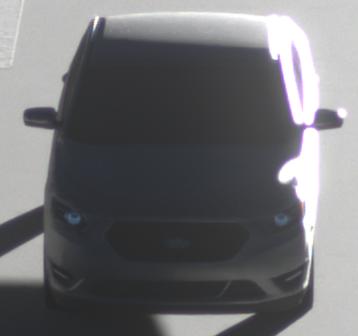
Make: Ford
Model: Taurus
Detailed model: SHO
Model produced from: 2012
Model produced until: 2019
Doors: 4
Color: white
Road condition: dry road
Daytime: sunrise or sunset
Contrast: high contrast